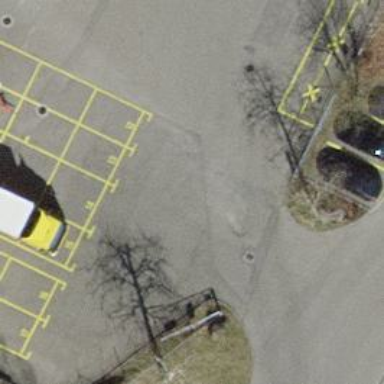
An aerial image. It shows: Swing gate barrier.